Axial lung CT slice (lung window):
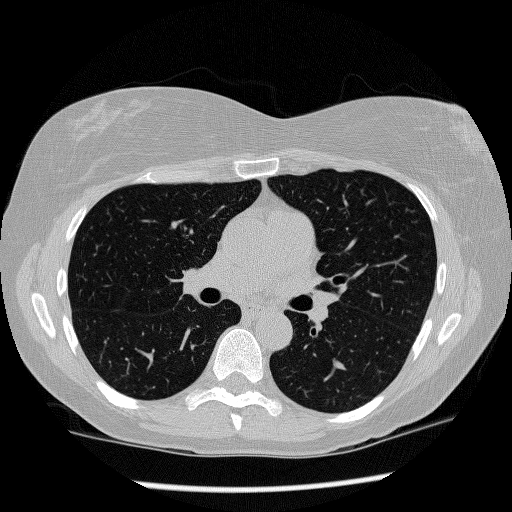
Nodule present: no